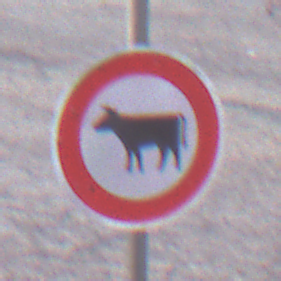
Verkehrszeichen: VerbotViehtrieb
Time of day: SunriseSunset
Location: Outdoor (Suburban)
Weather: PartlyCloudy
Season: NotSpecified
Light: Natural